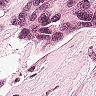
Metastatic tissue present: yes